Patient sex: M
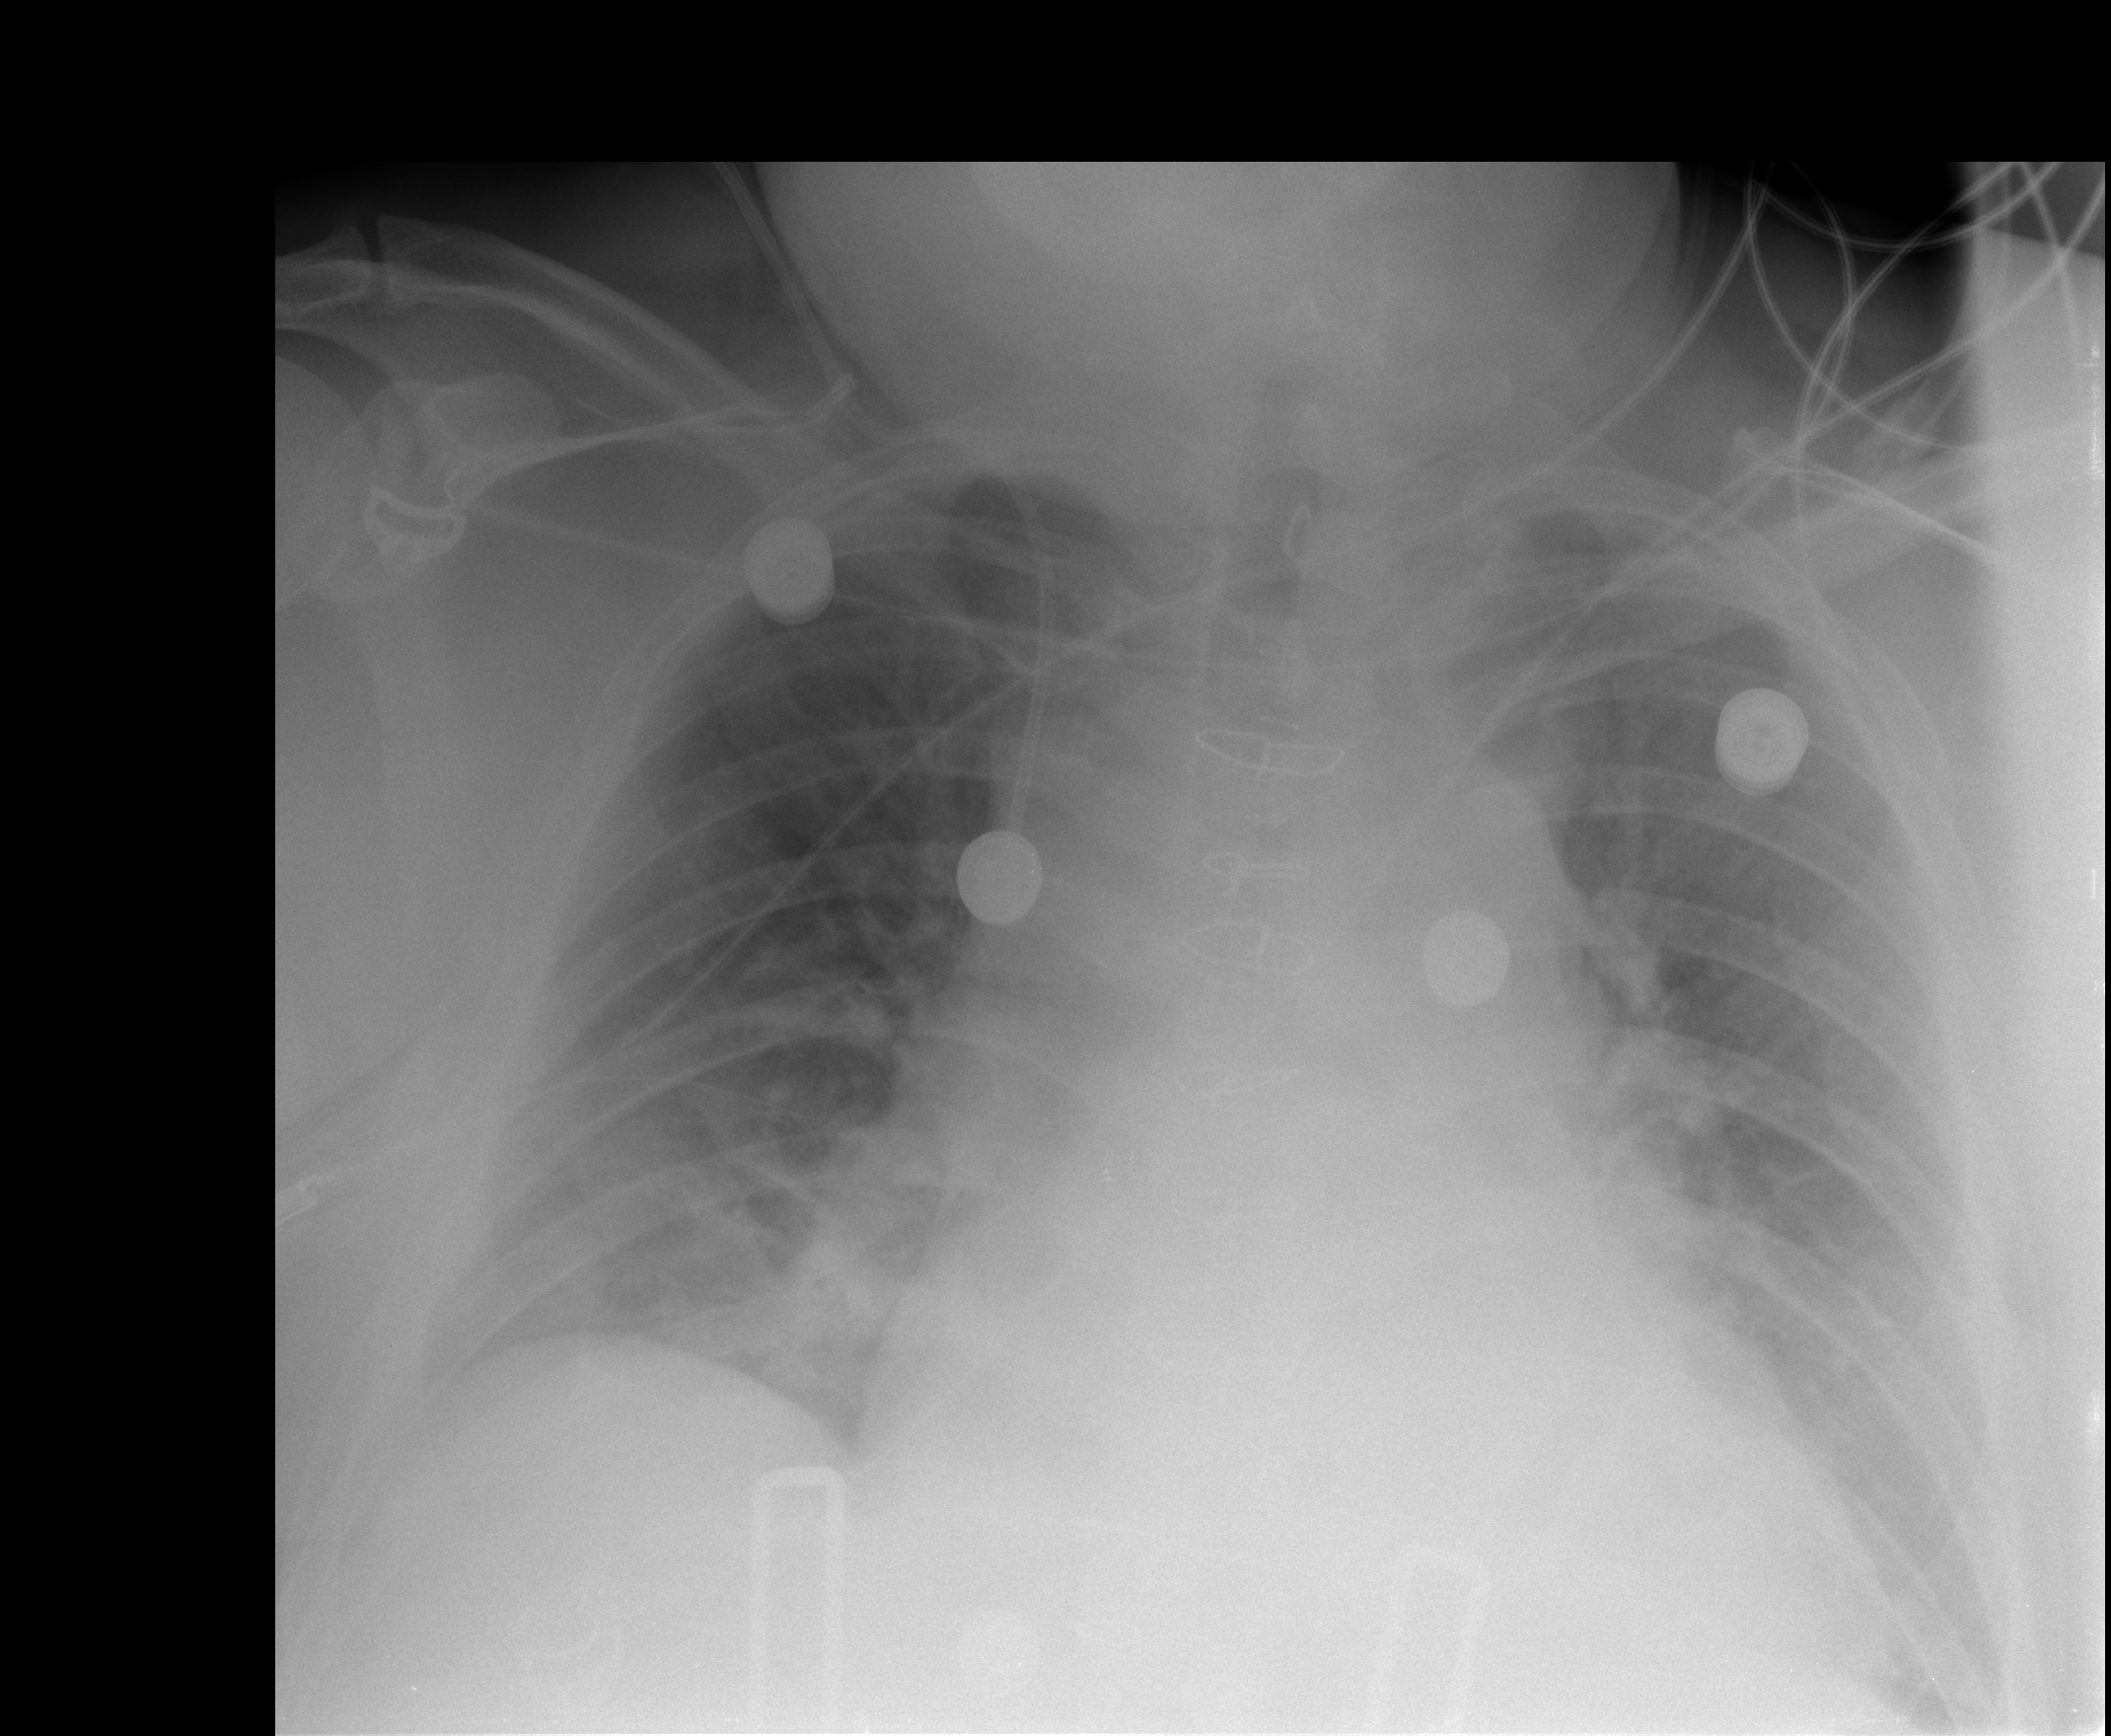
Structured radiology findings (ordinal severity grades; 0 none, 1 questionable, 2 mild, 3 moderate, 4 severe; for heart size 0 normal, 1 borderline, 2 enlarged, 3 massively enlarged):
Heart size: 2
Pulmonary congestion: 2
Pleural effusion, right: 2
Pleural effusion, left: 2
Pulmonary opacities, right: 0
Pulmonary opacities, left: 0
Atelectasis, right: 2
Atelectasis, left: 2